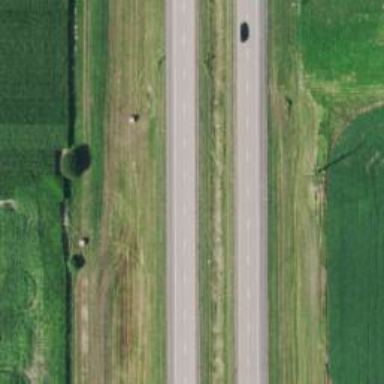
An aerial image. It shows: Asphalt trunk highway.